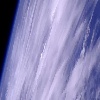
Label: cloud